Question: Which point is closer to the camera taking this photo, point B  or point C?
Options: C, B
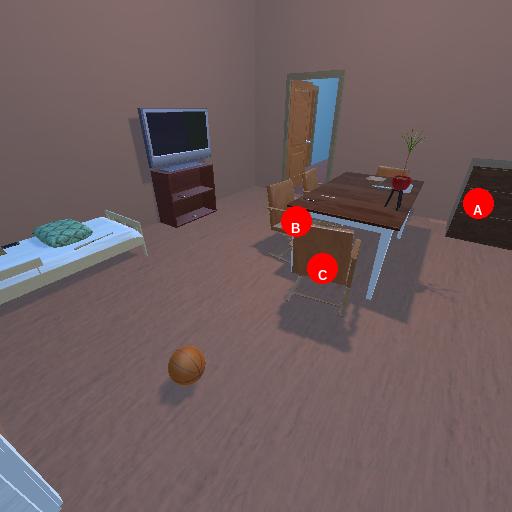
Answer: C